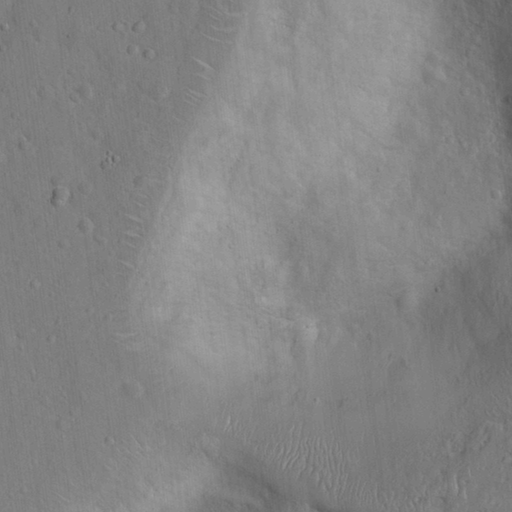
Classes present: Background, Cone